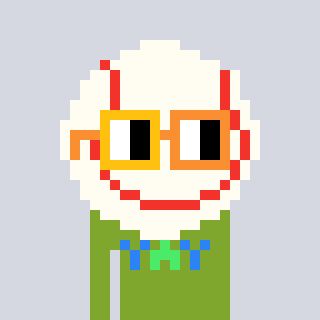
a pixel art character with square yellow and orange glasses, a baseball ball-shaped head and a slimegreen-colored body on a cool background